九年级 · 解析几何
如图, 已知 Rt $\triangle A B C$ 的两条直角边 $A C 、 B C$ 的长分别为 3,4 , 以 $A C$ 为直径作圆与斜边 $A B$ 交于点 $D$, 则 $A D=$ $\qquad$ .

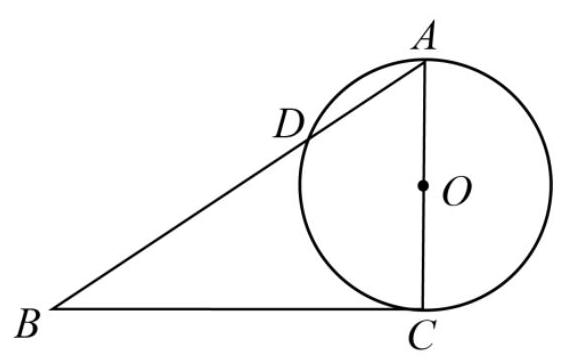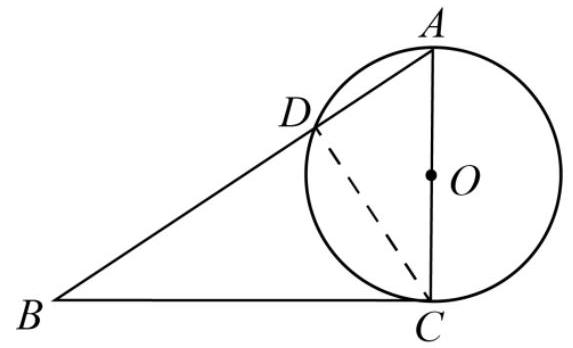
答案:  $\frac{9}{5}$

【详解】连接 $C D$, 先根据勾股定理求得 $A B$ 的长, 再根据 $\triangle A D C \sim \triangle A C B$ 得出 $\frac{\mathrm{AD}}{\mathrm{AC}}=\frac{\mathrm{AC}}{\mathrm{AB}}$ 即可求出答案.

【解答】解：如图, 连接 $C D$,

$\because A C=3, B C=4$,

$\therefore \mathrm{AB}=\sqrt{\mathrm{AC}^{2}+\mathrm{BC}^{2}}=\sqrt{3^{2}+4^{2}}=5$,

$\because A C$ 是 $\odot O$ 的直径,

$\therefore \angle A D C=90^{\circ}$.

$\therefore \angle A D C=\angle A C B$.

又 $\because \angle D A C=\angle C A B$,

$\therefore \triangle A D C \sim \triangle A C B$.
$\therefore \frac{\mathrm{AD}}{\mathrm{AC}}=\frac{\mathrm{AC}}{\mathrm{AB}}$, 即 $\frac{A D}{3}=\frac{3}{5}$.

$\therefore A D=\frac{9}{5}$.

故答案是 $\frac{9}{5}$.

【点睛】本题主要考查了相似三角形的判定和性质, 勾股定理以及圆的相关性质, 熟练掌握直径所对的圆周角是直角, 从而推出三角形相似是解题的关键.